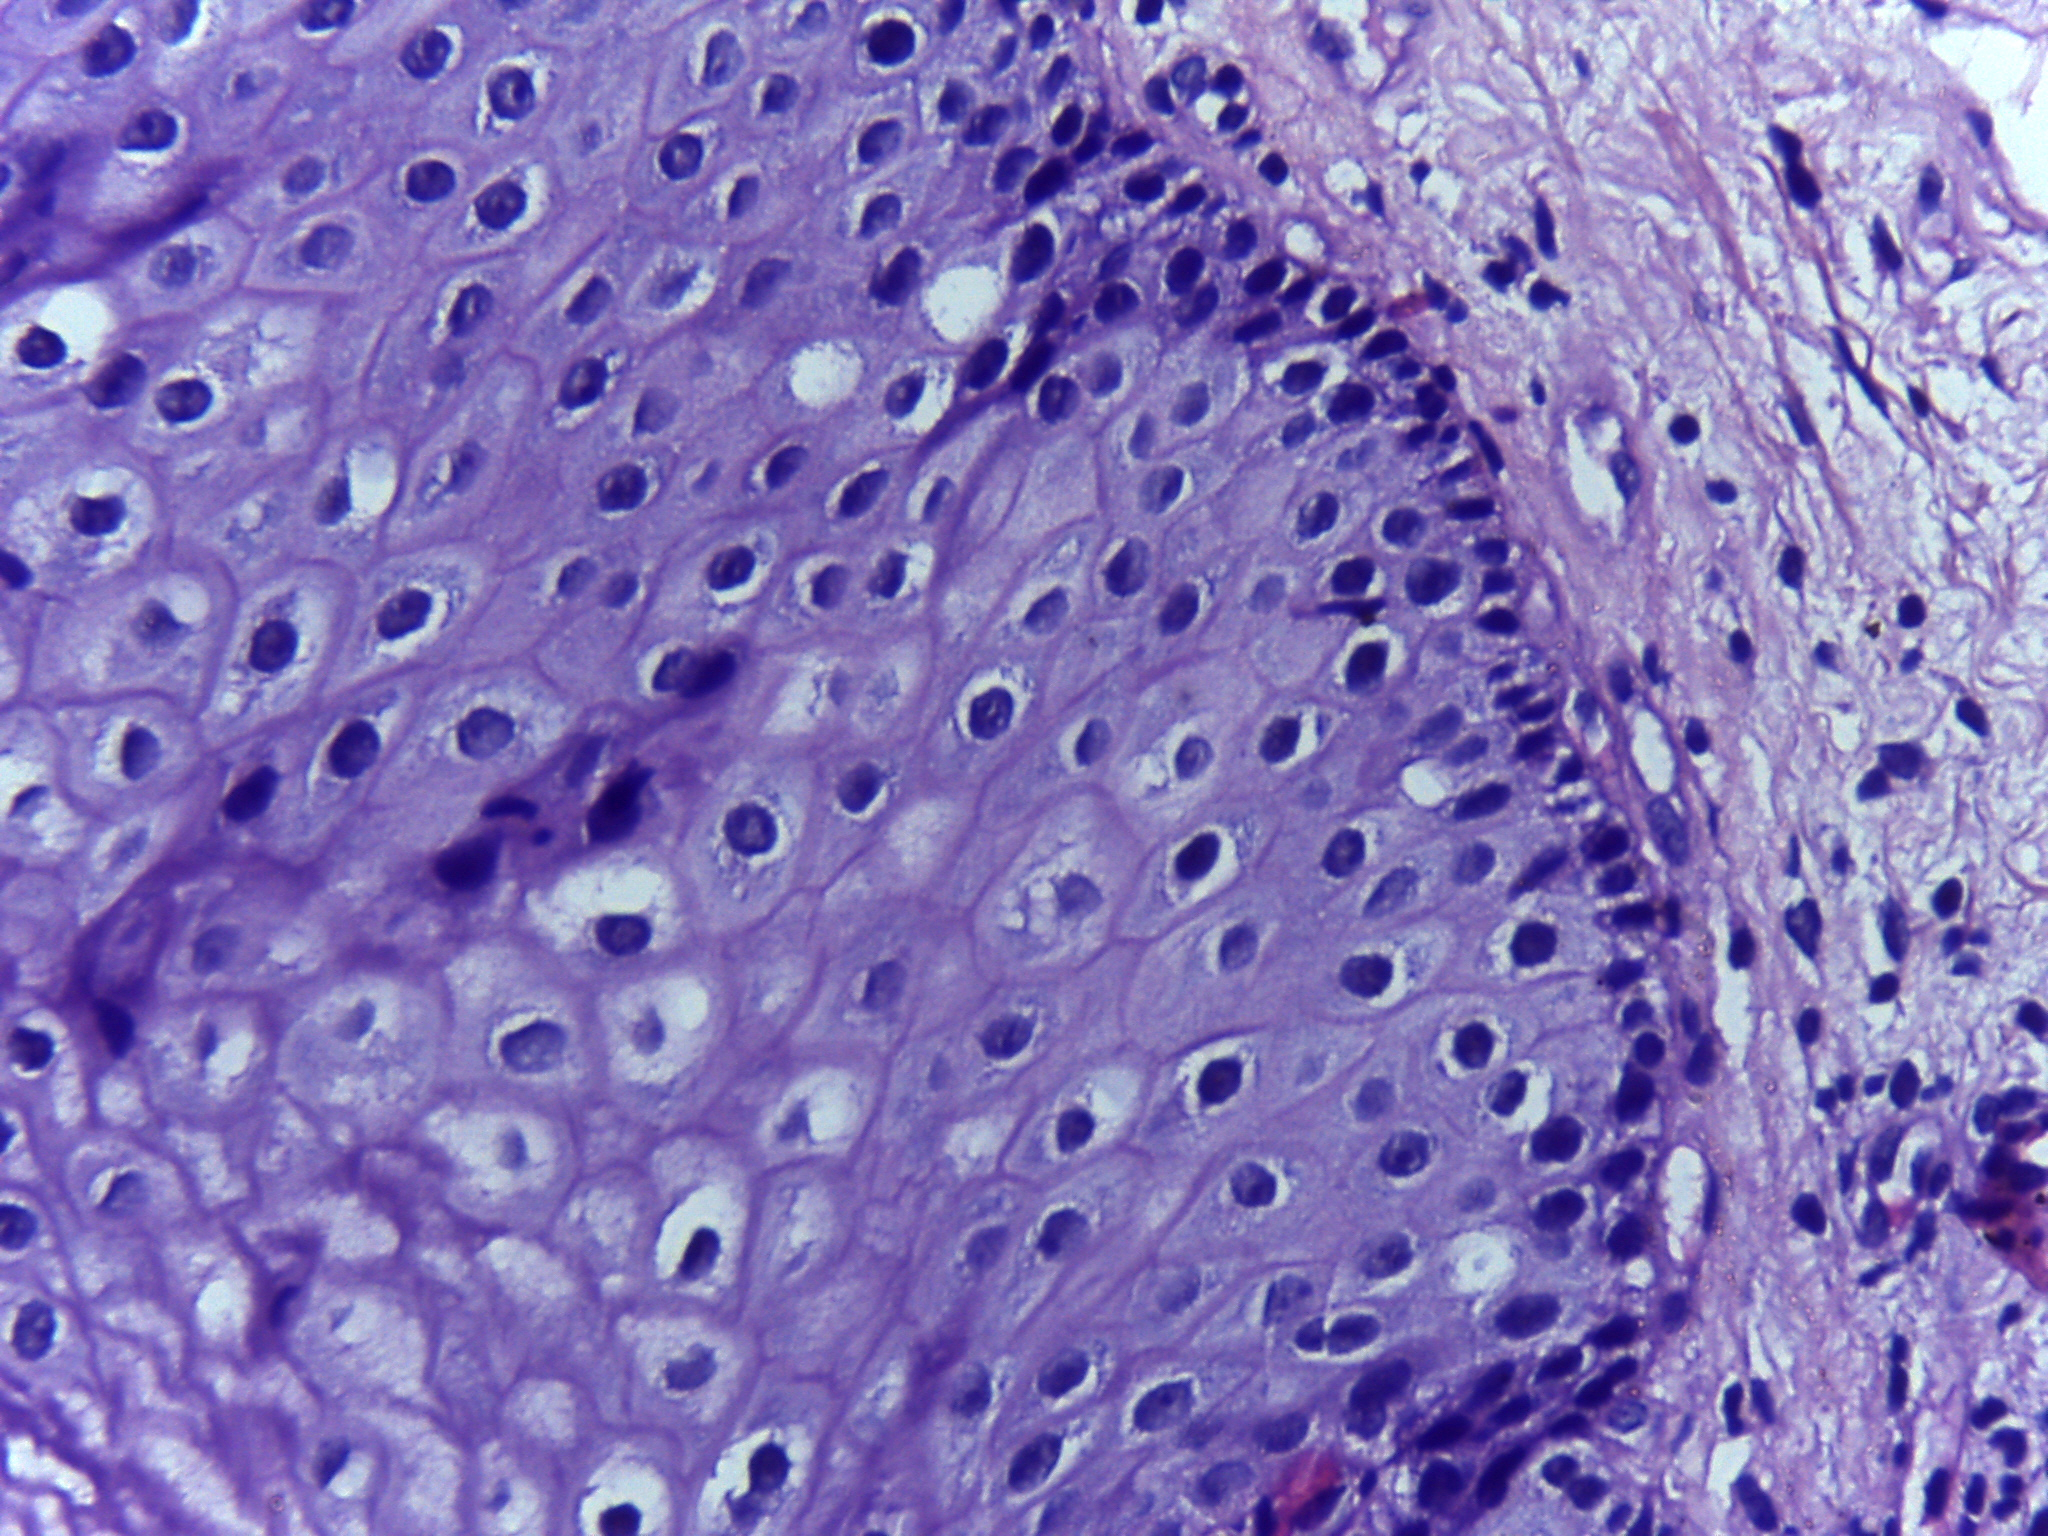
Diagnosis: Normal